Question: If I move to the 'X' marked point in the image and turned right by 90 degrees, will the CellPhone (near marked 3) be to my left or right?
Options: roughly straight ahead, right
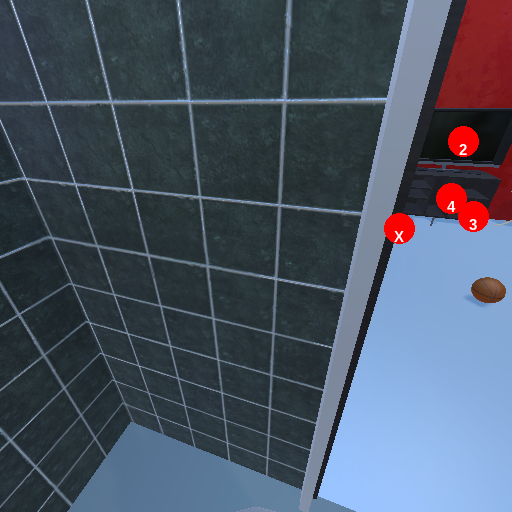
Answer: roughly straight ahead